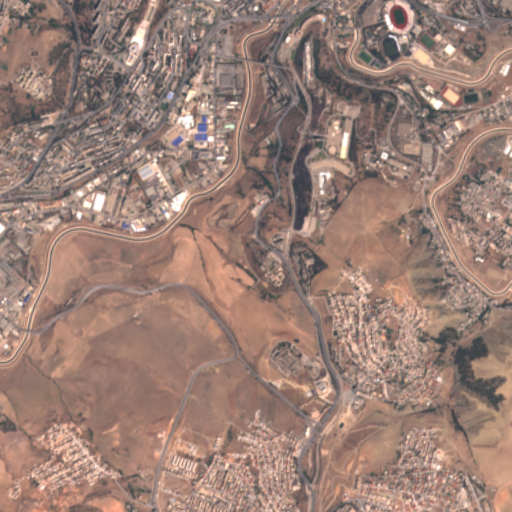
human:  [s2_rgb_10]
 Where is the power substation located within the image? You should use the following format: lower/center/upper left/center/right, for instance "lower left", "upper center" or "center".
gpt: The power substation is located in the center right of the image.
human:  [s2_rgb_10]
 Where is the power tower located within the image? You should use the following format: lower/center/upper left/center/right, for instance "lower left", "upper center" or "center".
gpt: The power tower is located in the center right of the image.
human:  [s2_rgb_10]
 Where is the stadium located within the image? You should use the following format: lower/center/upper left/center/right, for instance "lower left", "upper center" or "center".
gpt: The stadium is located in the upper right of the image.
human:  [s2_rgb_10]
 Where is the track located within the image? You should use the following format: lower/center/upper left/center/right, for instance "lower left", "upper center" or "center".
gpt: The track is located in the upper right of the image.
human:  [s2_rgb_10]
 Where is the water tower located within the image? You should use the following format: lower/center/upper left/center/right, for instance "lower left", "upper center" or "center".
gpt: The water tower is located in the upper left of the image.
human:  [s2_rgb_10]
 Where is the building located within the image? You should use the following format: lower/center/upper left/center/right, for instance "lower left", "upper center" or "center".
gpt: There is no building in the image.